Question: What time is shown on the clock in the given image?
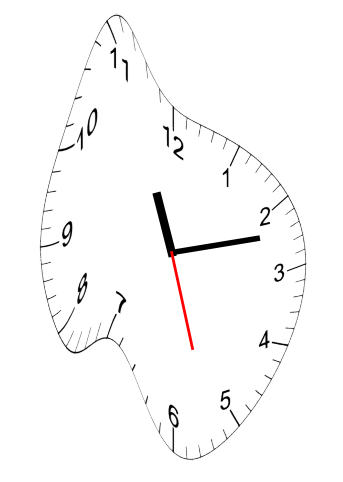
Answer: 11:12:27